Interaction volume radius: 5 \u00c5
Interaction volume height: 35 \u00c5
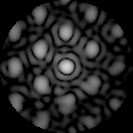
Disorder parameter: 0.4024